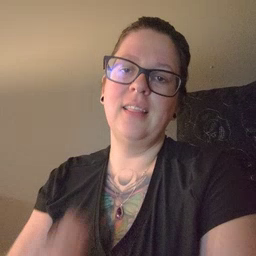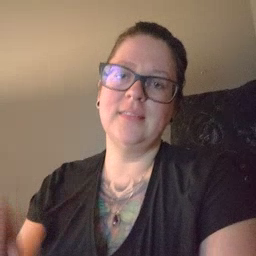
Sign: closet